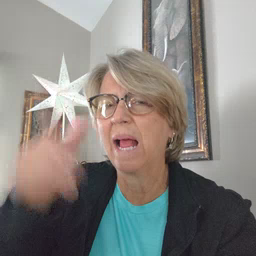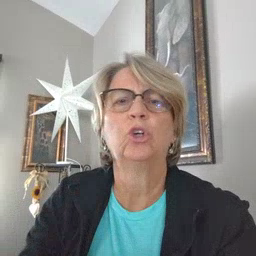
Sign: later